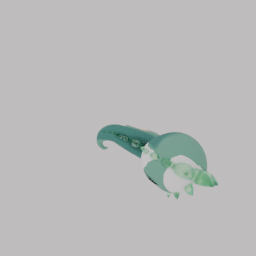
Label: animals